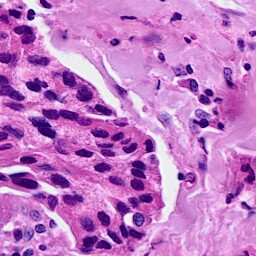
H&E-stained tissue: Breast